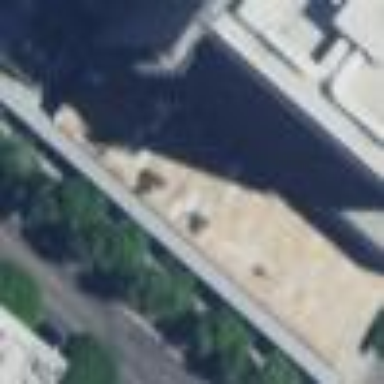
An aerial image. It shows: Part of building.